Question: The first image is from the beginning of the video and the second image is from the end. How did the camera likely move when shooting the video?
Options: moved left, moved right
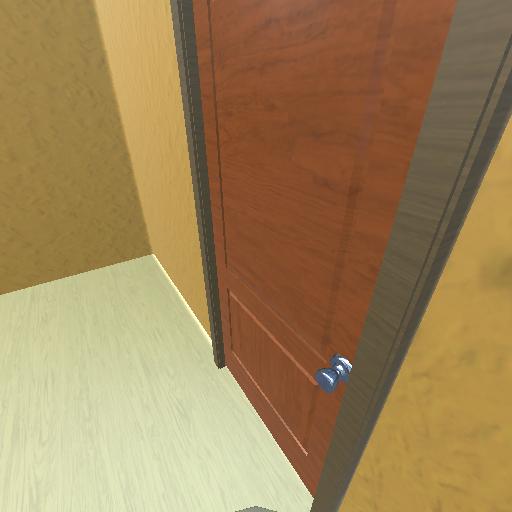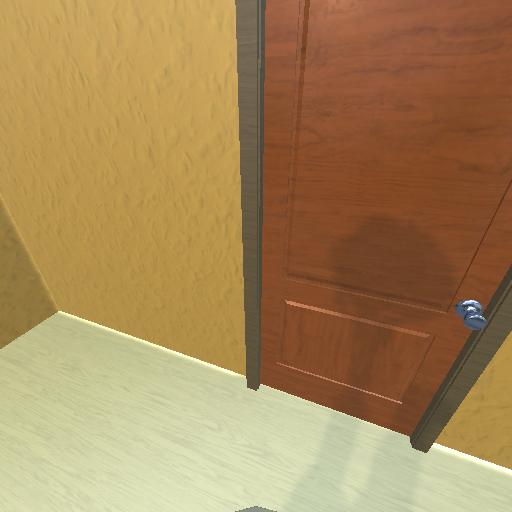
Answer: moved left